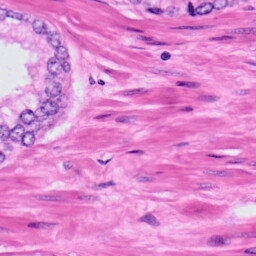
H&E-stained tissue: Prostate